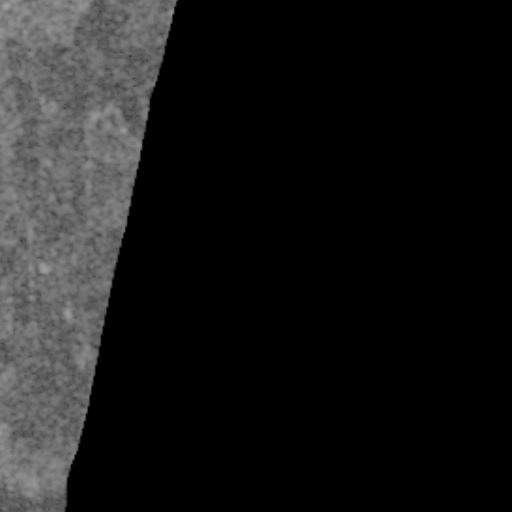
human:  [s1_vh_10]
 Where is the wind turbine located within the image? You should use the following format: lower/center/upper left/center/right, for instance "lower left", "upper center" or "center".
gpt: The wind turbine is located in the upper right of the image.
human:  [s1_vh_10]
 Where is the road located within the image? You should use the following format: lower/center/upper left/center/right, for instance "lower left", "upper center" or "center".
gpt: There is no road in the image.

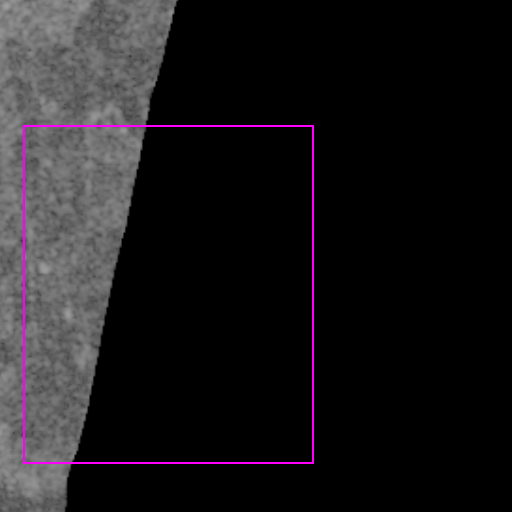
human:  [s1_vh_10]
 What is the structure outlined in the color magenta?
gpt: The structure outlined in magenta is a crop field.
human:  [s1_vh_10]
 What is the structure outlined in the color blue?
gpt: There is no blue outline.